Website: lowes
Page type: review-order
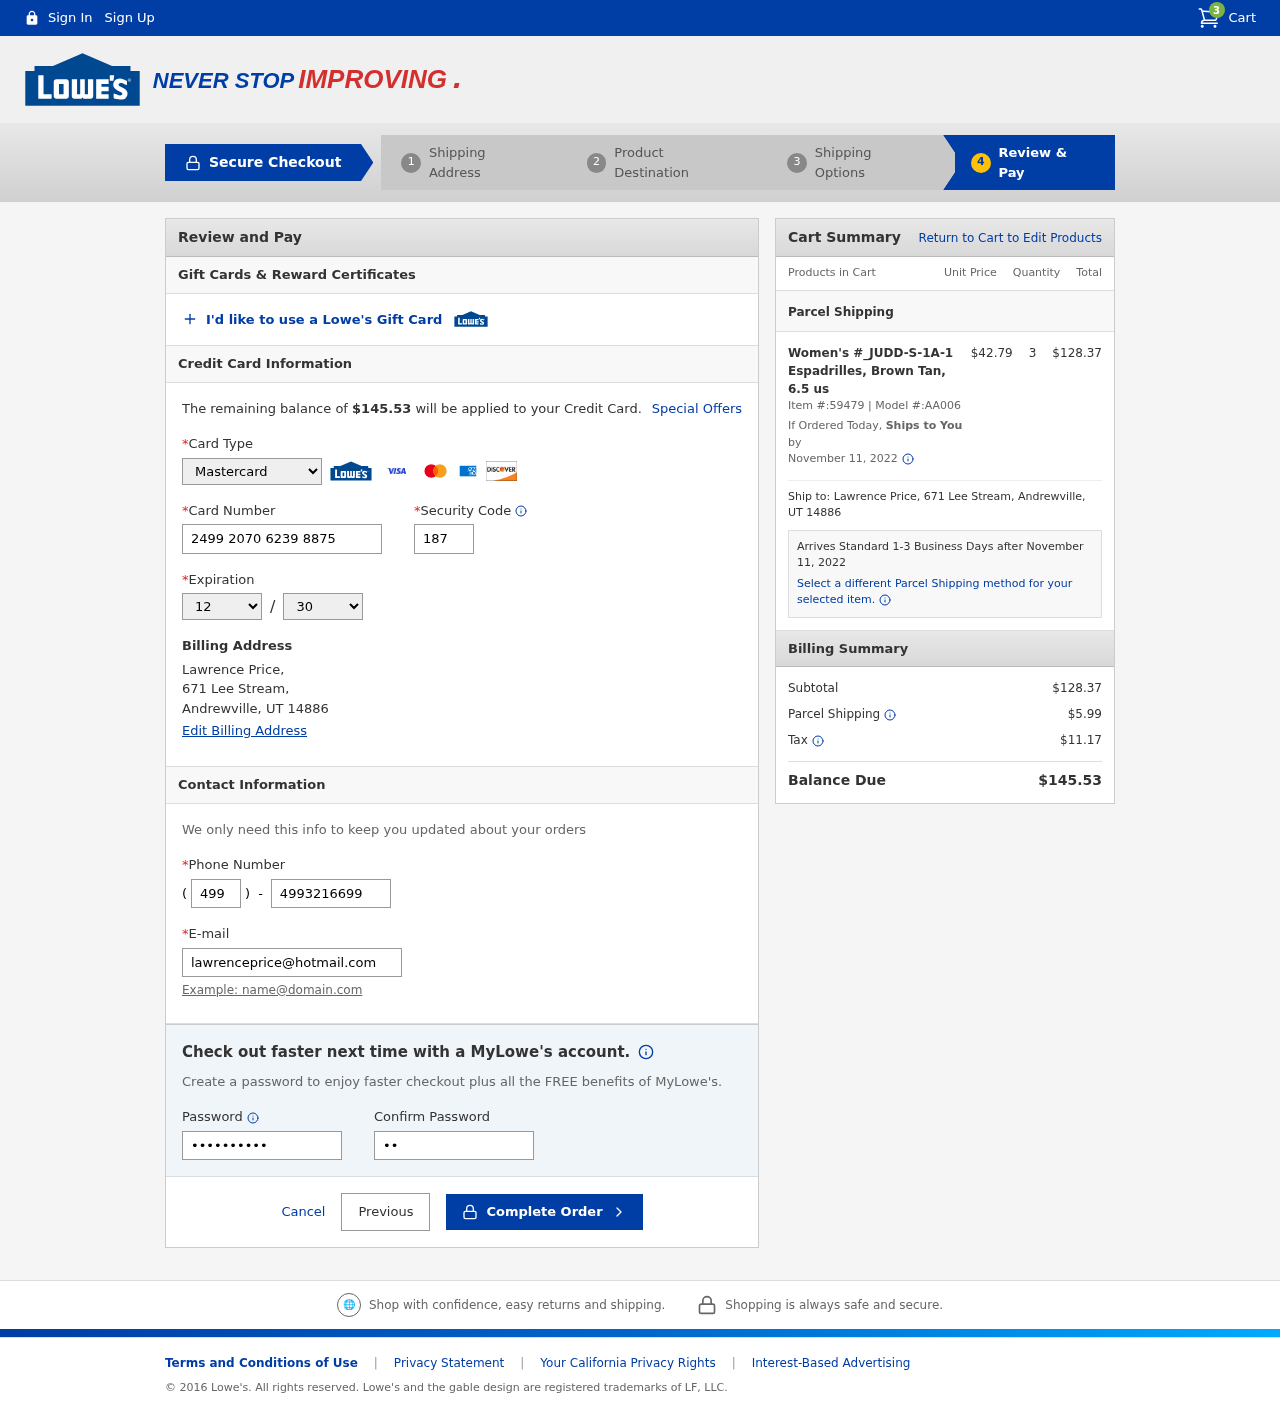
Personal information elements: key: PII_CARD_CVV
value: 187
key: PII_CARD_EXPIRY_MONTH
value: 12
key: PII_CARD_EXPIRY_YEAR
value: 30
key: PII_CARD_NUMBER
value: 2499 2070 6239 8875
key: PII_CARD_TYPE
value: Mastercard
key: PII_CITY
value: Andrewville
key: PII_EMAIL
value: lawrenceprice@hotmail.com
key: PII_FULLNAME
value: Lawrence Price,
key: PII_PHONE
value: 4993216699
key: PII_PHONE_AREA
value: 499
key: PII_POSTCODE
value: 14886
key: PII_STATE_ABBR
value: UT
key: PII_STREET
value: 671 Lee Stream,
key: PII_FULLNAME2
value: Lawrence Price
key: PII_STREET2
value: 671 Lee Stream
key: PII_CITY_STATE_ZIP2
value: Andrewville, UT 14886
Product elements: key: PRODUCT1_NAME
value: Women's #_JUDD-S-1A-1 Espadrilles, Brown Tan, 6.5 us
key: PRODUCT1_PRICE
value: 42.79
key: PRODUCT1_QUANTITY
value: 3
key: PRODUCT1_ITEM_NUMBER
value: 59479
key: PRODUCT1_MODEL_NUMBER
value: AA006
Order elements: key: ORDER_NUM_ITEMS
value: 3
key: ORDER_TOTAL
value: $145.53
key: ORDER_SHIPPING_DATE
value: November 11, 2022
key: ORDER_SUBTOTAL
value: $128.37
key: ORDER_SHIPPING_DATE2
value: November 11, 2022
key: ORDER_SUBTOTAL2
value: $128.37
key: ORDER_SHIPPING_COST
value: $5.99
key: ORDER_TAX
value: $11.17